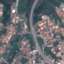
Land use / land cover class: Highway